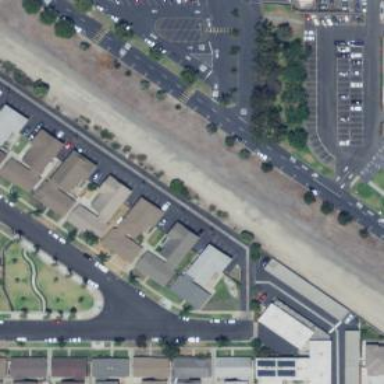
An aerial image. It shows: Alleyway designated as service road.